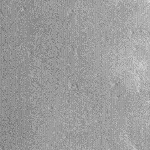
Label: no_change